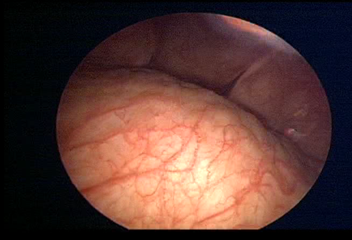
Modality: WLC
Class: Normal mucosa
Bladder cancer association: No